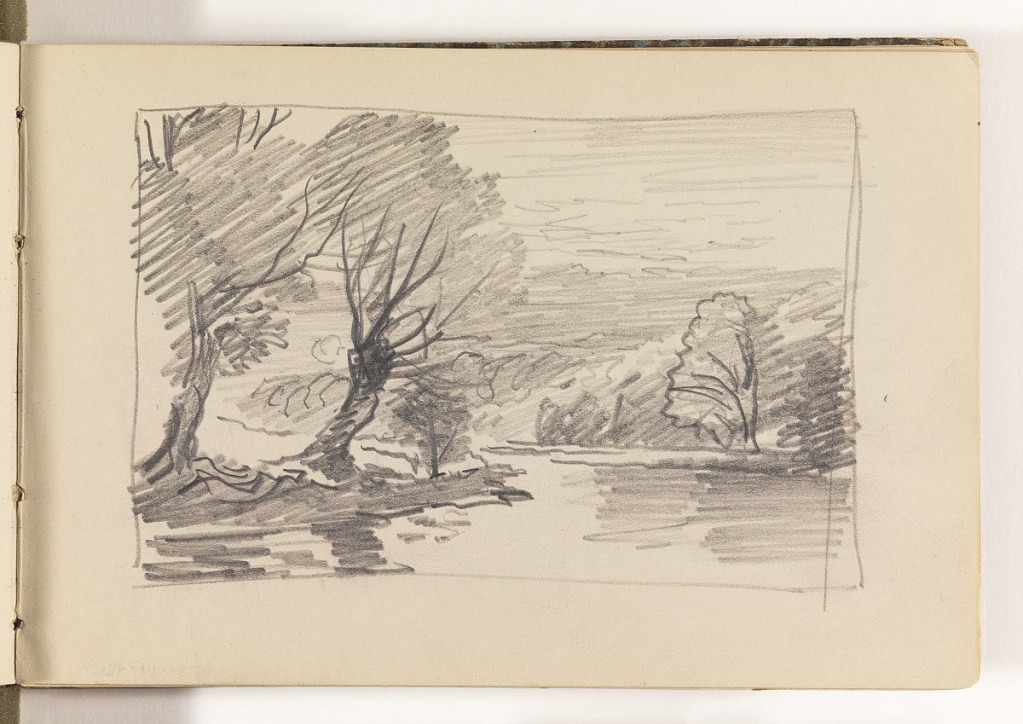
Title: River with Large Trees and Possibly the Moon
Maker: William Trost Richards, American, 1833–1905
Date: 1870–85
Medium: Graphite on cream wove paper, bound
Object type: Sketchbook folio
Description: River in foreground, extending back, and curving to left out of view. At left, an outcropping of land with two tall trees. Between the trees, in the sky, what could be a full moon (or the sun?). Opposite bank of river is across background covered in trees.